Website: lowes
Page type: customer-info-address
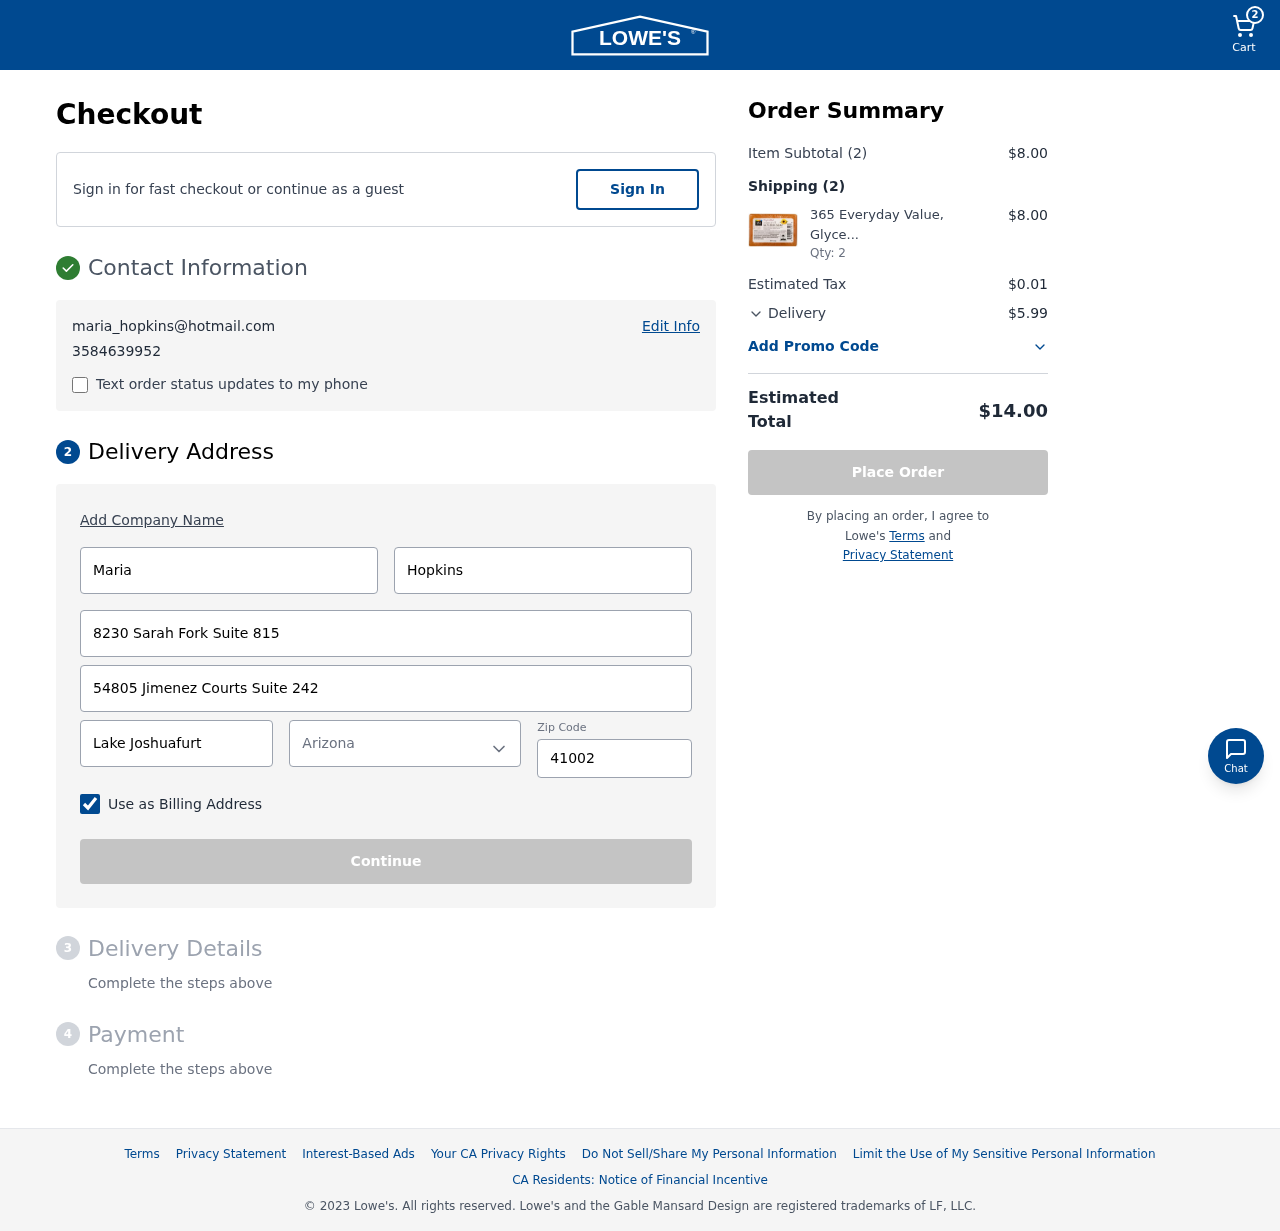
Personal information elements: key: PII_CITY
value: Lake Joshuafurt
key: PII_EMAIL
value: maria_hopkins@hotmail.com
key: PII_FIRSTNAME
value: Maria
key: PII_LASTNAME
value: Hopkins
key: PII_PHONE
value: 3584639952
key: PII_POSTCODE
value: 41002
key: PII_STATE
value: Arizona
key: PII_STREET
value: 8230 Sarah Fork Suite 815
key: PII_STREET2
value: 54805 Jimenez Courts Suite 242
Product elements: key: PRODUCT1_NAME
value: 365 Everyday Value, Glycerin Soap, Vitamin E, 4 oz
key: PRODUCT1_QUANTITY
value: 2
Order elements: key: ORDER_NUM_ITEMS
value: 2
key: ORDER_SUBTOTAL
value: $8.00
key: ORDER_NUM_ITEMS2
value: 2
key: ORDER_SUBTOTAL2
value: $8.00
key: ORDER_TAX
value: $0.01
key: ORDER_SHIPPING_COST
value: $5.99
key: ORDER_TOTAL
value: $14.00